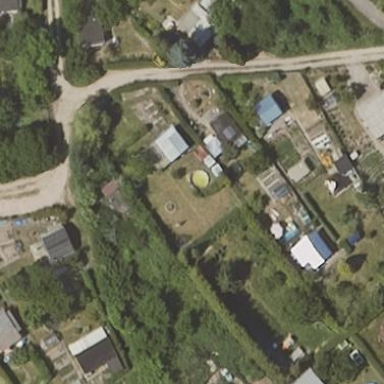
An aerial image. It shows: Allotments area.